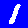
Digit: 1